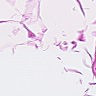
Metastatic tissue present: no